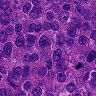
Metastatic tissue present: yes